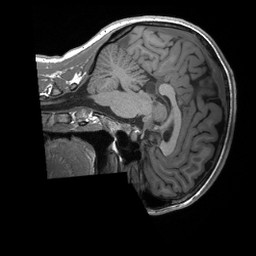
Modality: T1w
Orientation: sagittal
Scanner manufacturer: siemens
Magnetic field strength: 3 T
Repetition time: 2.4 s
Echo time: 0.00224 s